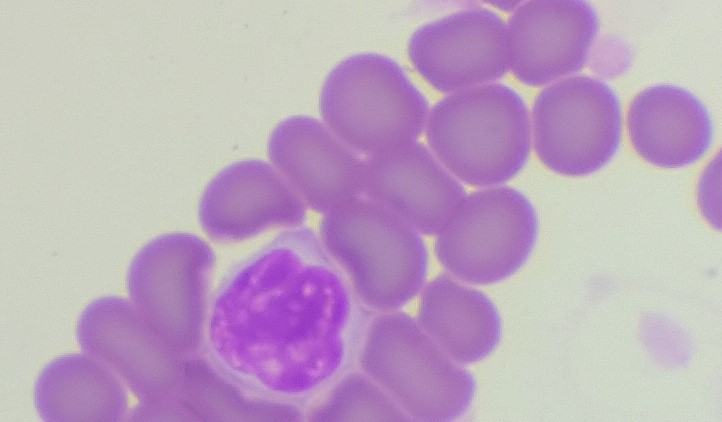
White blood cell type: Lymphocyte